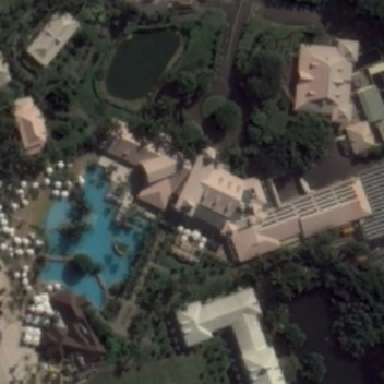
A villa with swimming pools and ponds .